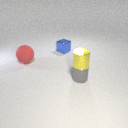
small blue metal cube behind small gray metal cylinder